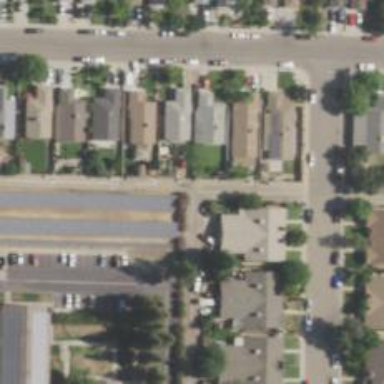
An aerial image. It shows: Alleyway designated as service road.